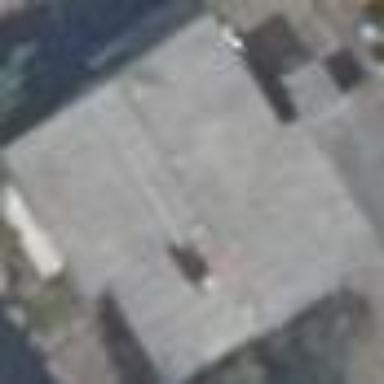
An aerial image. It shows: Gabled house with grey roof.